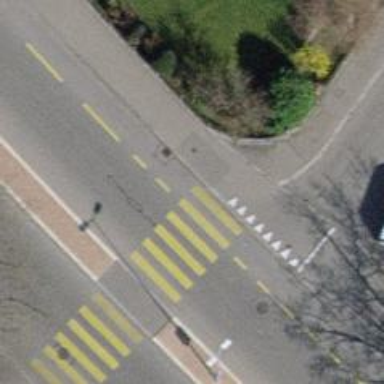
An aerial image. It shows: Asphalt footway with uncontrolled zebra crossing including island.